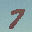
Label: 7